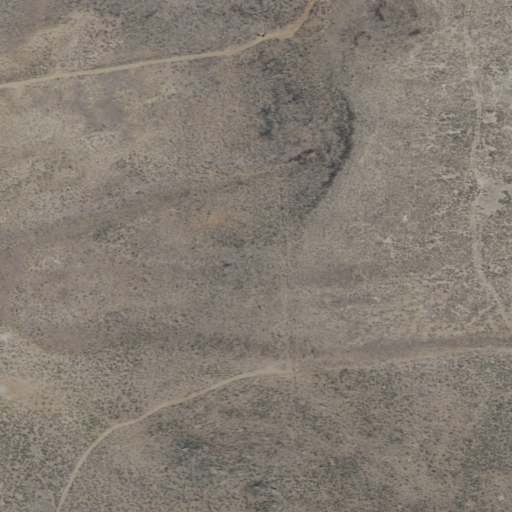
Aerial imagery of ridge(s) in Idaho named Dinosaur Ridge containing shrub and open development